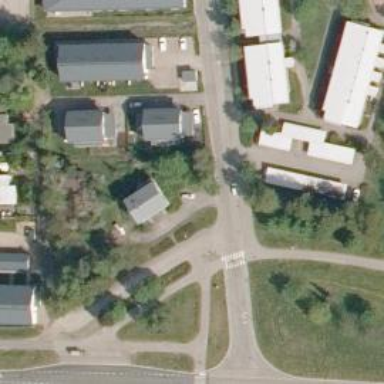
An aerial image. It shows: Road with "give way" sign.